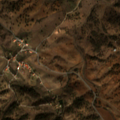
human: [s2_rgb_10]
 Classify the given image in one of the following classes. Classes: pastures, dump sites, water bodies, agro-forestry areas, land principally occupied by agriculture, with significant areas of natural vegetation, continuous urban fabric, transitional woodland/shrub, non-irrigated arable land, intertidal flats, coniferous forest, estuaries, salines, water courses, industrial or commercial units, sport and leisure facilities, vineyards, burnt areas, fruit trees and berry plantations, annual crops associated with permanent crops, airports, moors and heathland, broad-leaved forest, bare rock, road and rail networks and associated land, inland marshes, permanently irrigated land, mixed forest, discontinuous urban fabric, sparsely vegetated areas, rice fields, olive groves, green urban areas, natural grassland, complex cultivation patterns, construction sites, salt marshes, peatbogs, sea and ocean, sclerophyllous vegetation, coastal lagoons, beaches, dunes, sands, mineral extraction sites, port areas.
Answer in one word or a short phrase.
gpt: pastures, agro-forestry areas